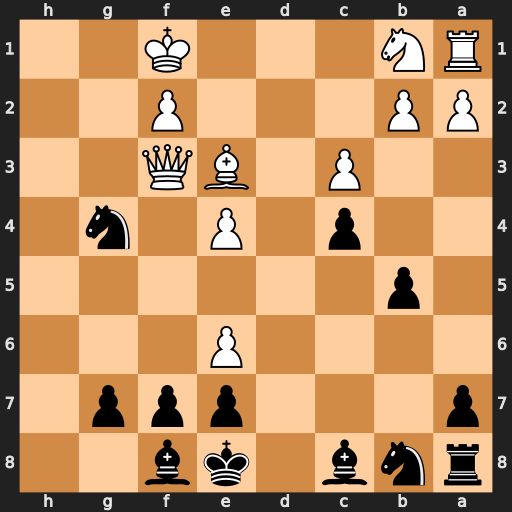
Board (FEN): rnb1kb2/p3ppp1/4P3/1p6/2p1P1n1/2P1BQ2/PP3P2/RN3K2
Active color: b
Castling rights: q
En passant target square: -
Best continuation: Nh2+ Ke2 Nxf3